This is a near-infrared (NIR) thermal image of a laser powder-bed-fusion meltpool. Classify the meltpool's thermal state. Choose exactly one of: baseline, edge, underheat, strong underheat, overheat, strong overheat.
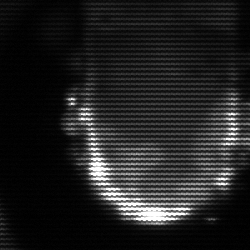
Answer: baseline